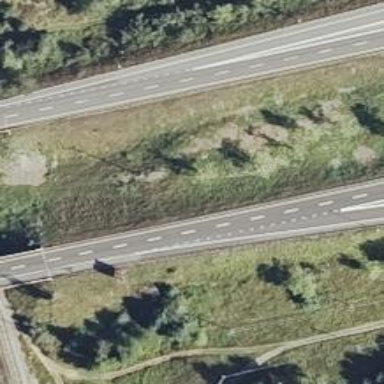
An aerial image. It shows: Motorway junction.